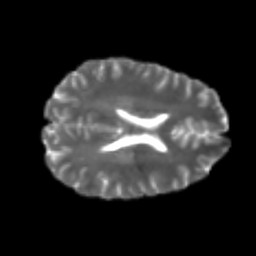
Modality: T2w
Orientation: axial
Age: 26
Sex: male
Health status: healthy
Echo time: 0.074 s